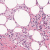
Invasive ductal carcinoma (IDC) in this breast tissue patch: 0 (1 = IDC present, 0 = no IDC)